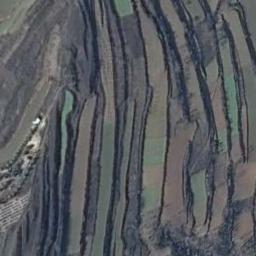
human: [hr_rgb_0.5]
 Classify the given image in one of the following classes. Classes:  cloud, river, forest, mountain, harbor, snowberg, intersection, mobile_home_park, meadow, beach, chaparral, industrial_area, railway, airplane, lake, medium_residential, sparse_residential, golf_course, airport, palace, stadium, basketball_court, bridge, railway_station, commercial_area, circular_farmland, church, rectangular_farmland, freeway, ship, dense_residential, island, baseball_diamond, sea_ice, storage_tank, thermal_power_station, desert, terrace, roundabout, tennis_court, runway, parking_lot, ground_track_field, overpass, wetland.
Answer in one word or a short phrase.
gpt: terrace